Field crop: maize
Growth stage: 2
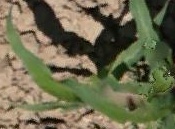
Species: maize